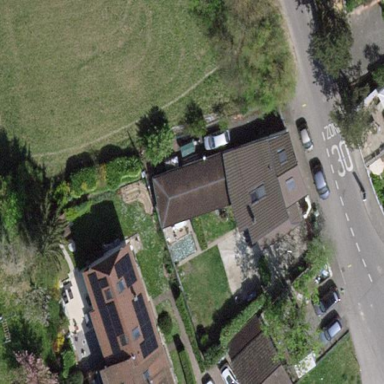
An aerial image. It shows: Garden enclosed by fence.